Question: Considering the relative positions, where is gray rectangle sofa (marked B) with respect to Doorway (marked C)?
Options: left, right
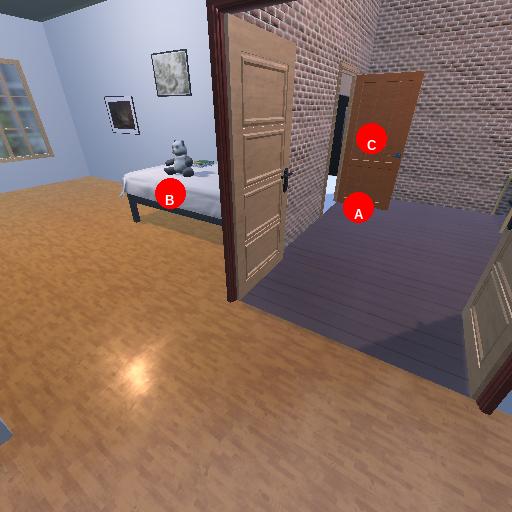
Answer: left